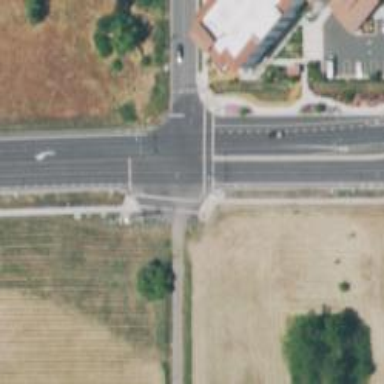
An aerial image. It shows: Marked crossing on the road.